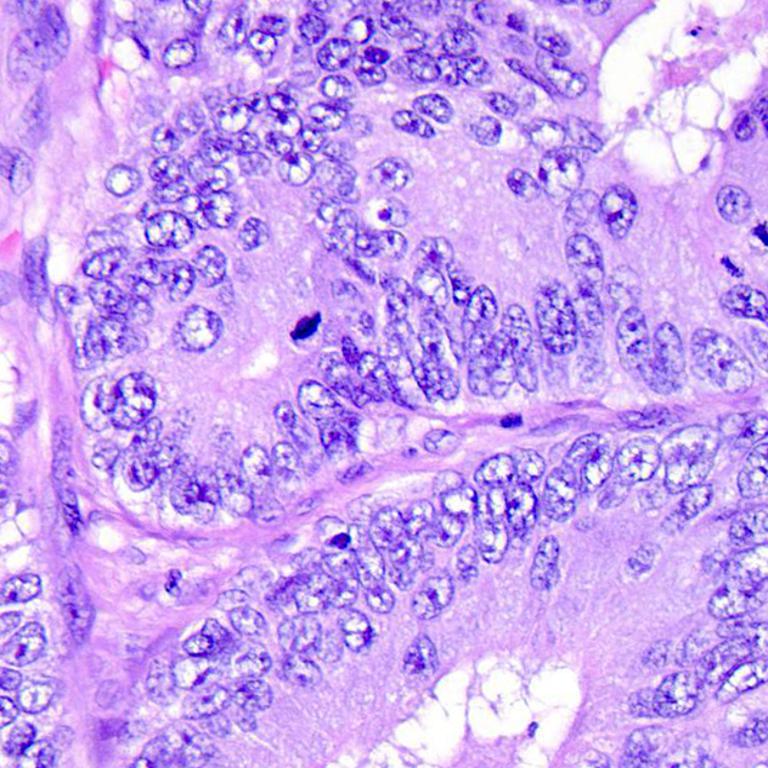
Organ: colon
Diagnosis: adenocarcinomas